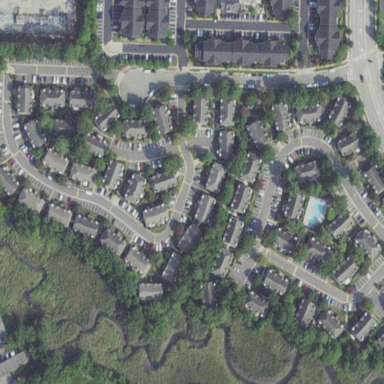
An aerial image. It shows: Residential area with apartments.